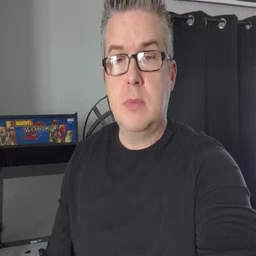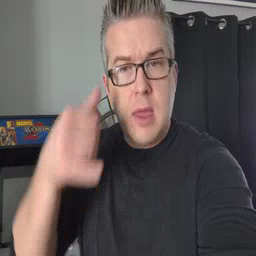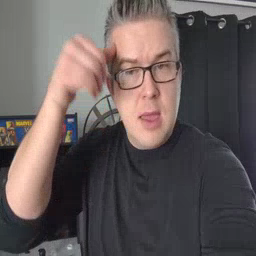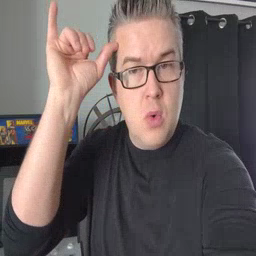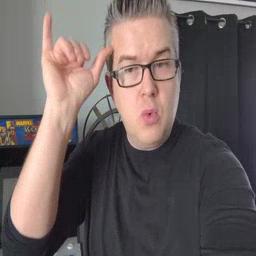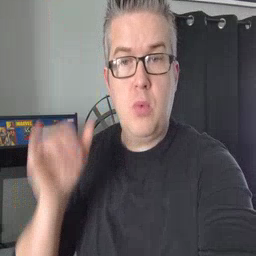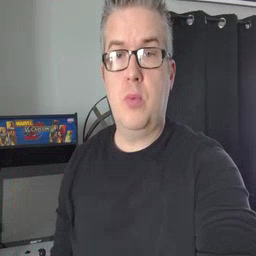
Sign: cow